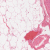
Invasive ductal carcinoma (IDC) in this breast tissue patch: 0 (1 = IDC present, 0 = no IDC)